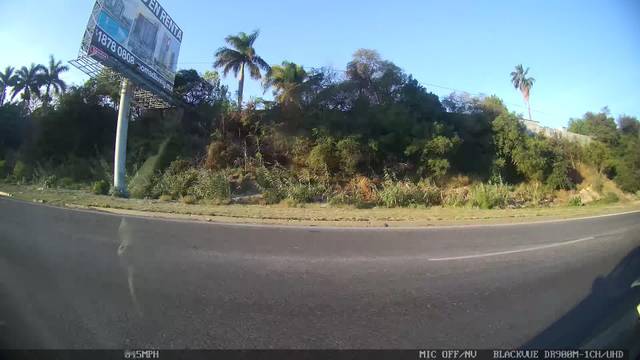
Region: Mexico
Coordinates: 25.686, -100.255